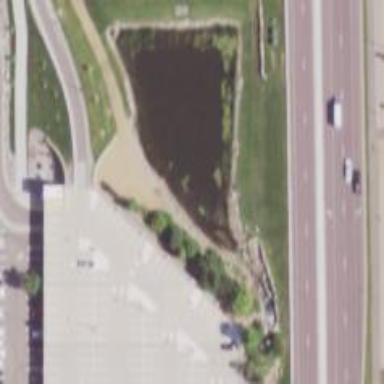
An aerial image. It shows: Pond with natural water.